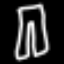
Label: pants